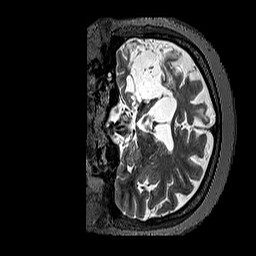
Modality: T2w
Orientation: coronal
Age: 63
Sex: female
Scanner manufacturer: siemens
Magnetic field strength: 3 T
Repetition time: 3.2 s
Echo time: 0.567 s